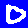
Digit: 0